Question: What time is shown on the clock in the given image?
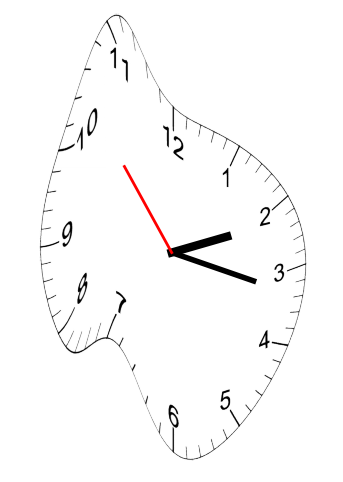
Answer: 02:16:53